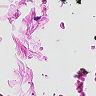
Metastatic tissue present: no